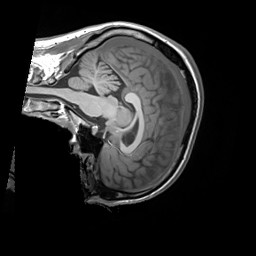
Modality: T1w
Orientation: sagittal
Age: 26
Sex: male
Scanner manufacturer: siemens
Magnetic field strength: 3 T
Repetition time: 1.55 s
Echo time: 0.00234 s